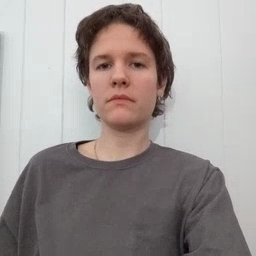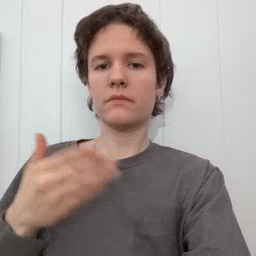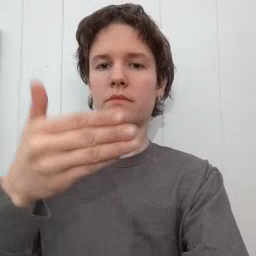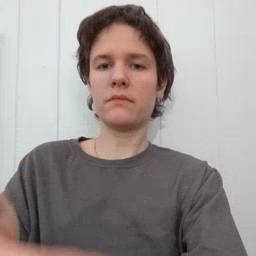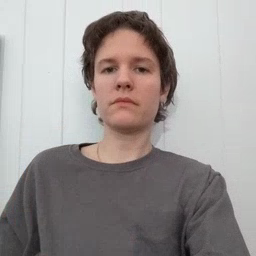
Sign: after